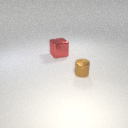
small brown metal cylinder in front of large red metal cube